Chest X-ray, PA view. Patient: 36 years old, sex F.
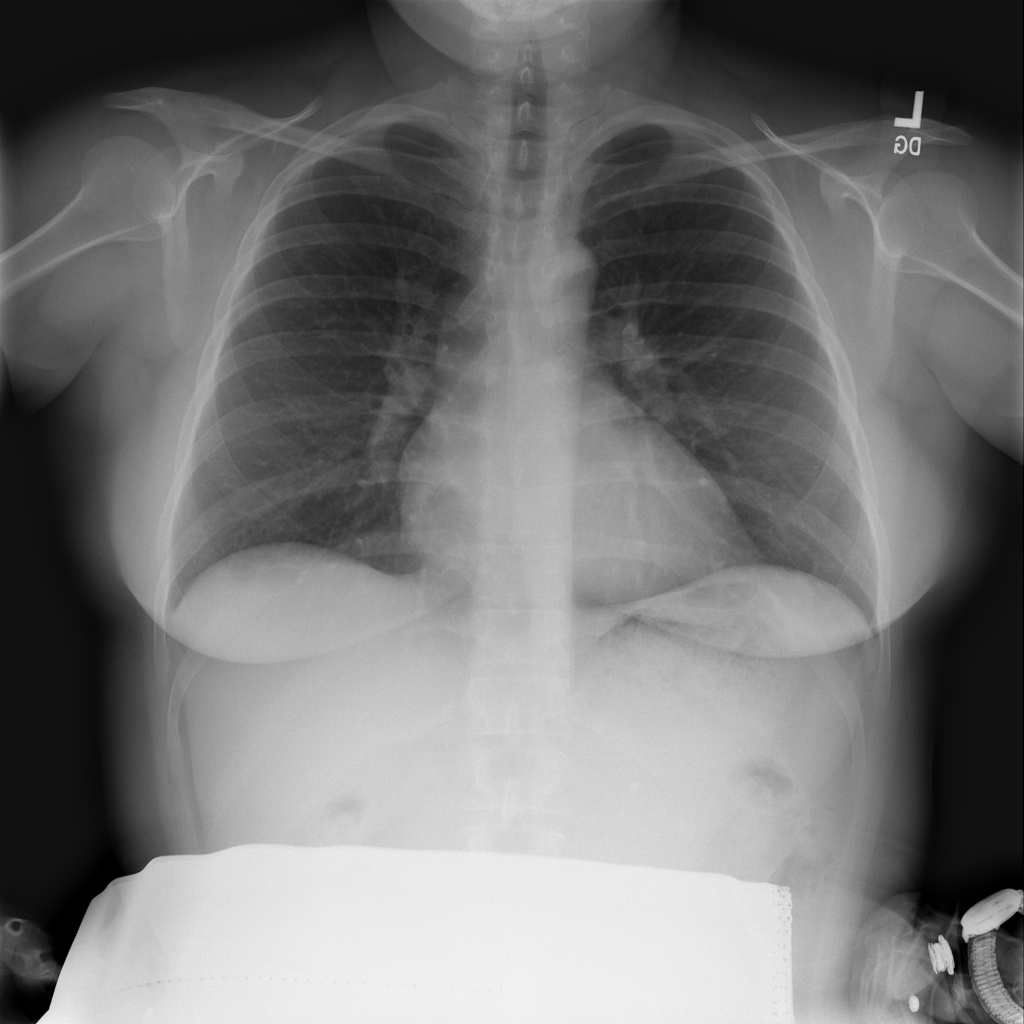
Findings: Pneumothorax